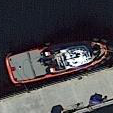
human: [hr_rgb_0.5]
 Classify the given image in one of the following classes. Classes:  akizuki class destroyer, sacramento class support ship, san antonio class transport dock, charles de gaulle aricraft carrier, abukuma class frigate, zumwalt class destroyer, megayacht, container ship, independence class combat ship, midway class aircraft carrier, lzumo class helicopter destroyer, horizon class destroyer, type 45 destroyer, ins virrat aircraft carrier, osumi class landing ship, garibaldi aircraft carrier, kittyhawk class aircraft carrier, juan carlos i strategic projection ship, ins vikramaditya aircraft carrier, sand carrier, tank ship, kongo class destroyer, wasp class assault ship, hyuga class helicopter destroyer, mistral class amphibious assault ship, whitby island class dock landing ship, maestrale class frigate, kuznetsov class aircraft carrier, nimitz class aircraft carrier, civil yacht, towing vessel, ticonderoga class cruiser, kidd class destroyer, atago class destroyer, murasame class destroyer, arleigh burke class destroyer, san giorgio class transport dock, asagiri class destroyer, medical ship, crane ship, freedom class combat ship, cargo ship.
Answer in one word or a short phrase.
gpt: Towing vessel